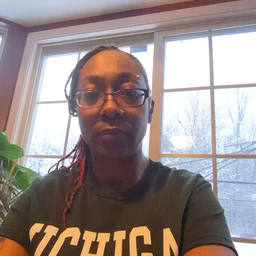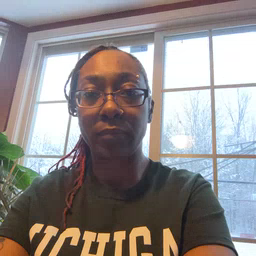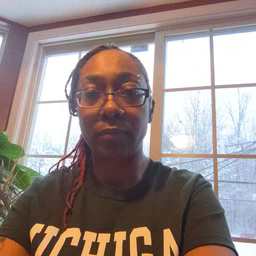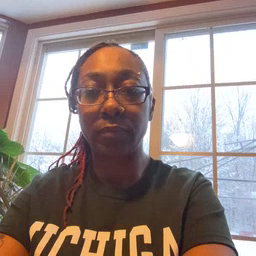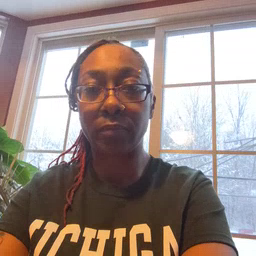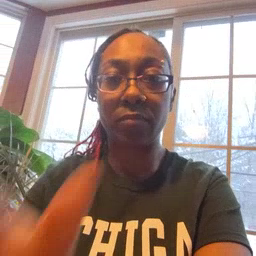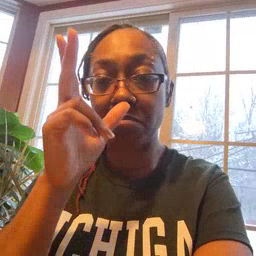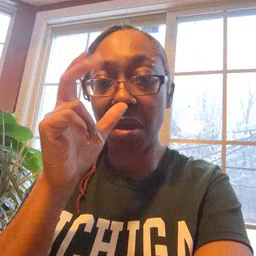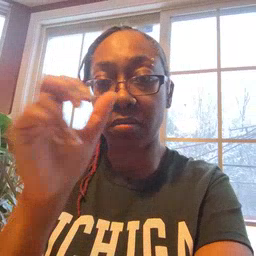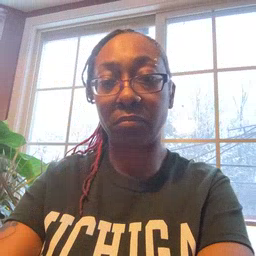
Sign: bug